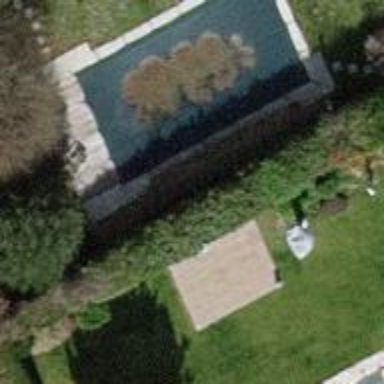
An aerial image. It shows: Swimming pool located in leisure land.